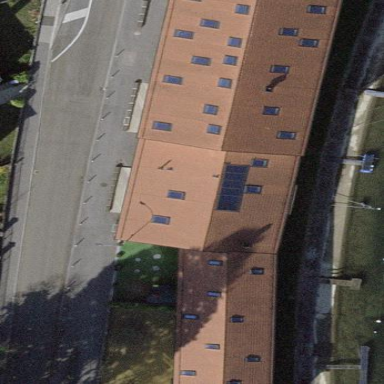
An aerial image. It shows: Restaurant building.